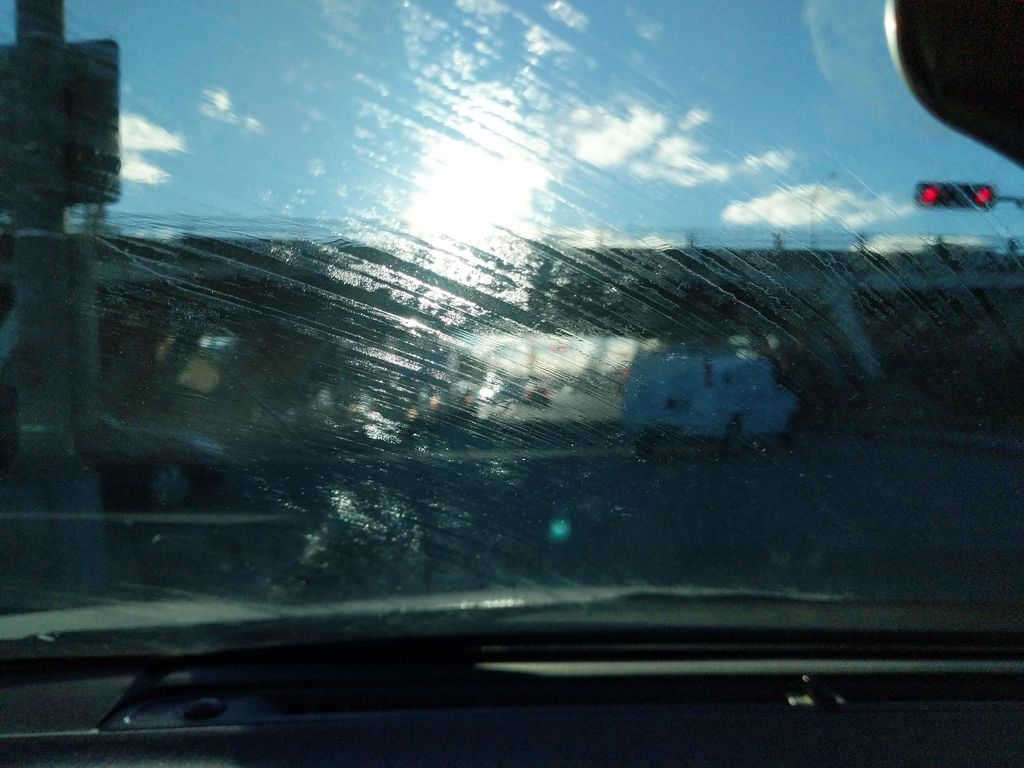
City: quebec_city